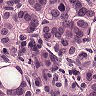
Metastatic tissue present: yes